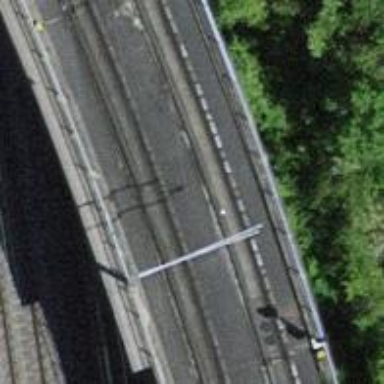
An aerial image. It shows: Tram railway bridge with one track and electrified contact line.